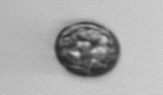
Label: Thalassiosira